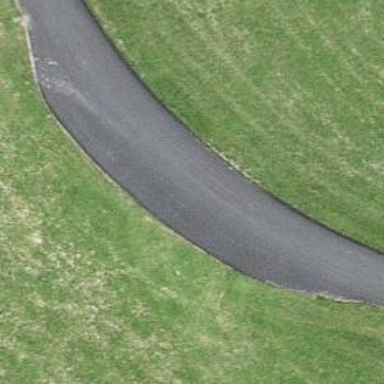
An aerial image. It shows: Passing place on the road.